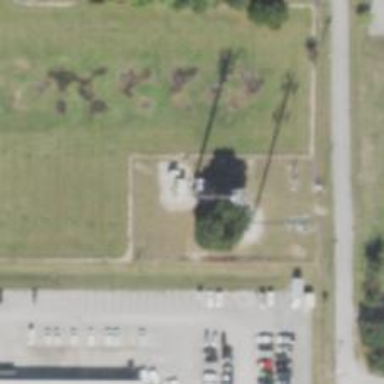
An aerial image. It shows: Mast tower used for communication.